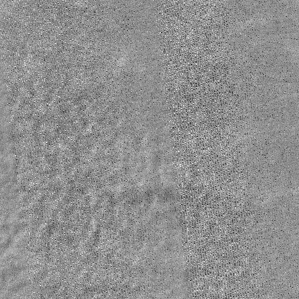
Label: frost